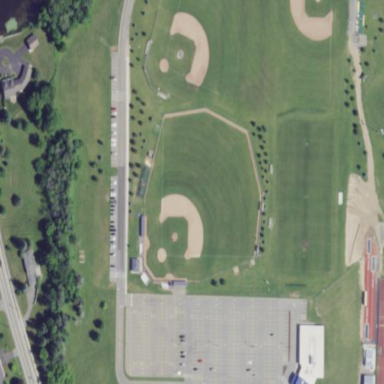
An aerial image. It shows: Baseball pitch for leisure and sports activities.